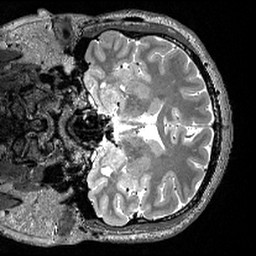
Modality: T2w
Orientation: coronal
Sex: male
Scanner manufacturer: siemens
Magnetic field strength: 3 T
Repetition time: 3 s
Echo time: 0.418 s